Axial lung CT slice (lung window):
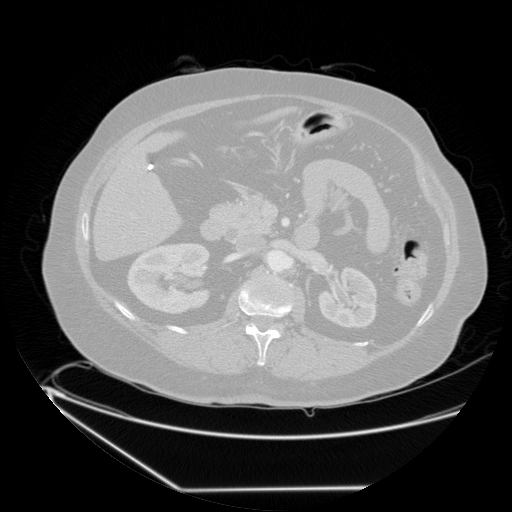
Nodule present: no